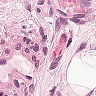
Metastatic tissue present: yes